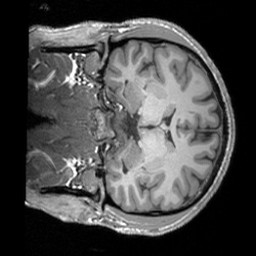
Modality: T1w
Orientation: coronal
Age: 30
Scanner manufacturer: siemens
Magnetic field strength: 3 T
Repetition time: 1.9 s
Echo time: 0.00252 s